【题型】填空题　【知识点】平面几何　【难度】hard
如图，在
$\text{Rt}\triangle ABC$中，$\angle ACB=90^\circ$，$AC=1$，$BC=2$，$CD$平分$\angle ACB$交$AB$于点$D$，$P$是$CD$延长线上的点，$M$是$AB$的中点，连接$CM$、$PM$，若$\triangle CMP$是等腰三角形，则$CP=\underline{\quad\quad}$
．

【解答】
【答案】
$\boldsymbol{\dfrac{3\sqrt{2}}{2}}$ 或 $\boldsymbol{\dfrac{\sqrt{5}}{2}}$ 或 $\boldsymbol{\dfrac{5\sqrt{2}}{12}}$

【详解】解：若
$\triangle CMP$
 是等腰三角形，存在三种情况：

① 当
$PM = CM$ 时，如图 1，过 $P$ 作 $PG \perp AC$ 于 $G$
，
$PN \perp BC$ 于 $N$
，
连接
$PB$
，

$\because CD$ 平分 $\angle ACB$
，
$\therefore \angle PCN = 45^\circ$
，
$\therefore \triangle PCN$
 是等腰直角三角形，
$\therefore CN = PN$
，

$\because \angle G = 90^\circ$
，
$\angle ACB = 90^\circ$
，
$\therefore$ 四边形 $GCNP$
 为矩形，
$\therefore GP = CN = NP$
，

$\because M$ 是 $AB$
 的中点，
$\therefore MA = MC = MB = MP$
，
$\therefore C$、$B$、$P$、$A$
 四点共圆，
$\therefore \angle CAP + \angle PBC = 180^\circ$
，
$\therefore \angle PAG = \angle PBN$
，
$\therefore \triangle PGA \cong \triangle PNB \, (\text{AAS})$
，
$\therefore AG = BN$
，

设
$AG = x$，则 $PN = CG = x + 1$
，
$CN = 2 - x$
，
$\therefore x + 1 = 2 - x$，解得 $x = \dfrac{1}{2}$
，
$\therefore CN = \dfrac{3}{2}$
，
$\therefore CP = \sqrt{2}CN = \dfrac{3\sqrt{2}}{2}$
；

② 当
$CP = CM$
 时，如图 2，

在
$\text{Rt}\triangle ACB$ 中，$AC = 1$
，
$BC = 2$
，
$\therefore AB = \sqrt{AC^2 + BC^2} = \sqrt{5}$
，

$\because M$ 是 $AB$
 的中点，
$\therefore CM = CP = \dfrac{1}{2}AB = \dfrac{\sqrt{5}}{2}$
；

③ 当
$CP = PM$ 时，如图 3，作 $CM$ 的中垂线交 $CD$ 于 $P$
，

则
$CP = PM$
，
过
$M$ 作 $MH \perp CD$ 于 $H$
，

由①知：根据三线合一，可得点
$H$ 为 $CP_1$
 的中点，
$CH = \dfrac{1}{2}CP_1 = \dfrac{3\sqrt{2}}{4}$
，

$\because PN \perp CM$
，
$\therefore \angle PNC = \angle MHC$
，
$\angle PCN = \angle MCH$
，
$CN = \dfrac{1}{2}CM = \dfrac{\sqrt{5}}{4}$
，

$\therefore \triangle CPN \sim \triangle CMH$
，
$\therefore \dfrac{CM}{CH} = \dfrac{CP}{CN}$
，

$\therefore \dfrac{\dfrac{\sqrt{5}}{2}}{\dfrac{3\sqrt{2}}{4}} = \dfrac{CP}{\dfrac{\sqrt{5}}{4}}$
，
$CP = \dfrac{5\sqrt{2}}{12}$
，

综上所述，
$CP$ 的长是 $\boldsymbol{\dfrac{3\sqrt{2}}{2}}$ 或 $\boldsymbol{\dfrac{\sqrt{5}}{2}}$ 或 $\boldsymbol{\dfrac{5\sqrt{2}}{12}}$
，

故答案为：
$\boldsymbol{\dfrac{3\sqrt{2}}{2}}$ 或 $\boldsymbol{\dfrac{\sqrt{5}}{2}}$ 或 $\boldsymbol{\dfrac{5\sqrt{2}}{12}}$
．
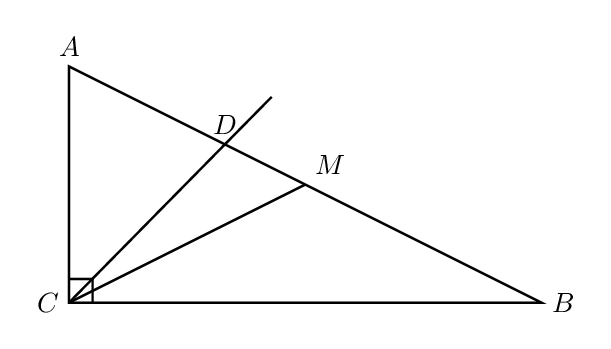
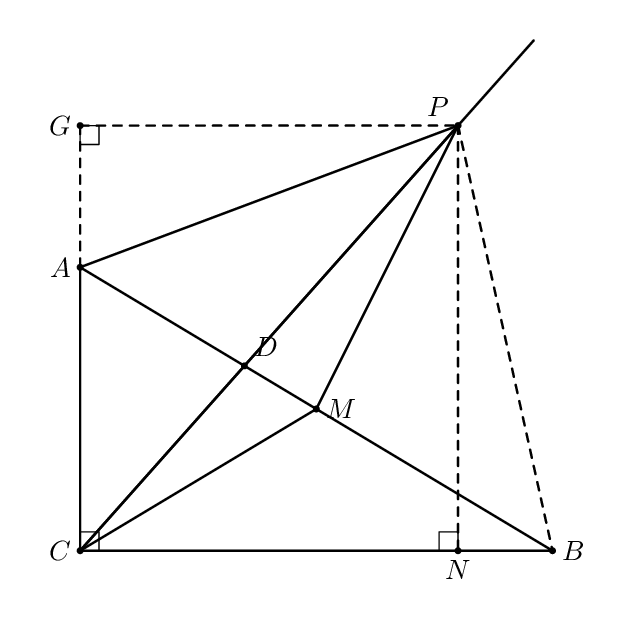
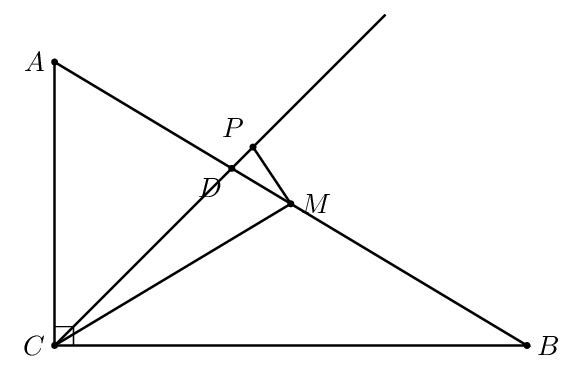